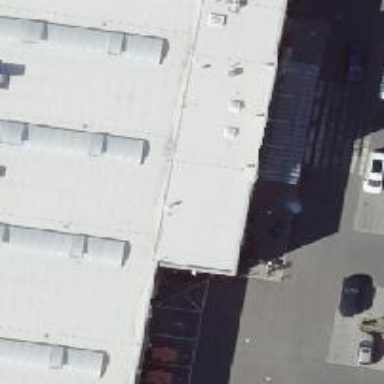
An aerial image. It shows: Bakery.